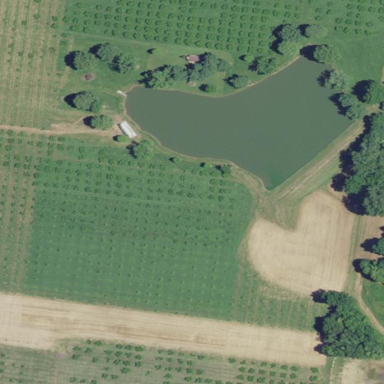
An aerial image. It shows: Peaceful pond surrounded by nature.